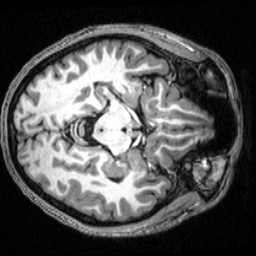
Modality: T1w
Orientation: axial
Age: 22
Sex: male
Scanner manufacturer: siemens
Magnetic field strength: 3 T
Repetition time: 2.53 s
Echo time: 0.00339 s